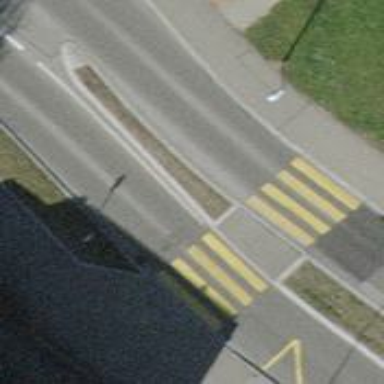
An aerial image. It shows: Asphalt footway on traffic island.